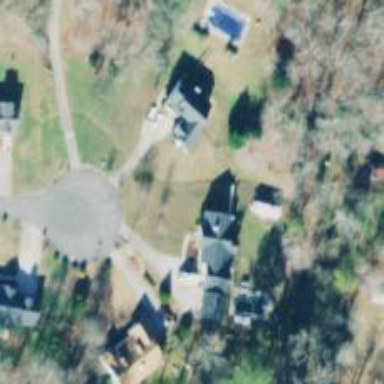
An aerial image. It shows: Driveway leading to service road.